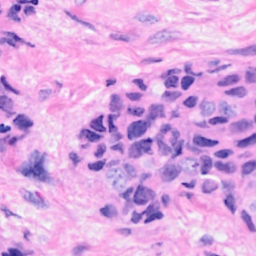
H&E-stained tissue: Breast